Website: walmart
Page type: billing-address
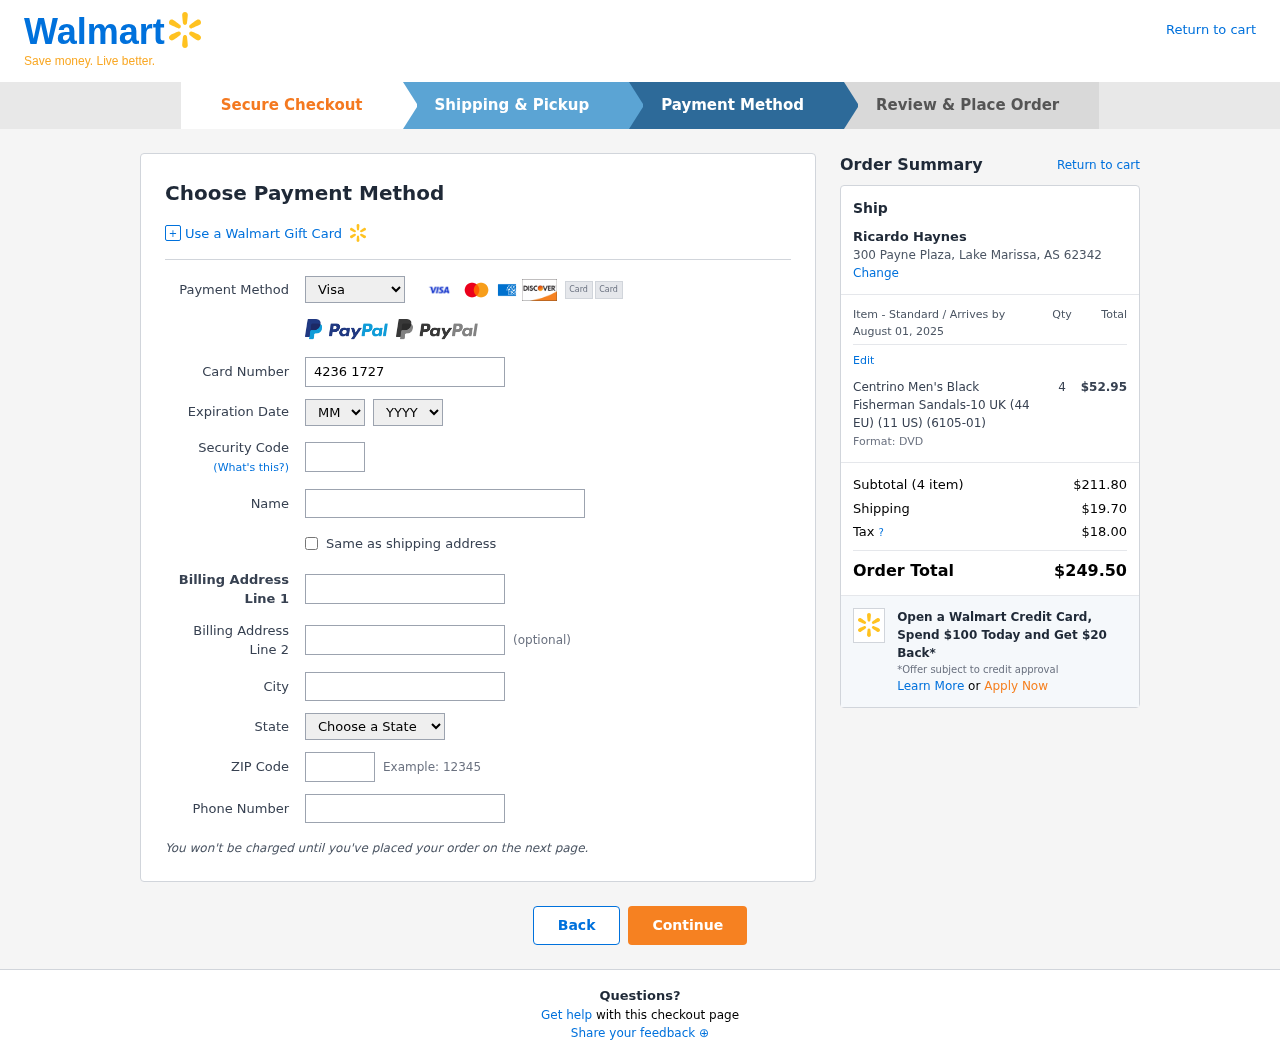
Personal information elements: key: PII_CARD_CVV
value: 660
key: PII_CARD_EXPIRY_MONTH
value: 09
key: PII_CARD_EXPIRY_YEAR
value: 28
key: PII_CARD_NUMBER
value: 4236 1727 9493 4799
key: PII_CARD_TYPE
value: Visa
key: PII_CITY
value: Lake Marissa
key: PII_CITY_STATE_ZIP
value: Lake Marissa, AS 62342
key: PII_FULLNAME
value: Ricardo Haynes
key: PII_PHONE
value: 4818312376
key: PII_POSTCODE
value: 62342
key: PII_STATE
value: AS
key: PII_STREET
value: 300 Payne Plaza
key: PII_FULLNAME2
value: Ricardo Haynes
Product elements: key: PRODUCT1_NAME
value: Centrino Men's Black Fisherman Sandals-10 UK (44 EU) (11 US) (6105-01)
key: PRODUCT1_PRICE
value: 52.95
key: PRODUCT1_QUANTITY
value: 4
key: PRODUCT1_DESC
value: Format: DVD
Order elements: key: ORDER_DELIVERY_DATE
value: August 01, 2025
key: ORDER_NUM_ITEMS
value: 4
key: ORDER_SUBTOTAL
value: $211.80
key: ORDER_SHIPPING_COST
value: $19.70
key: ORDER_TAX
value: $18.00
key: ORDER_TOTAL
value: $249.50